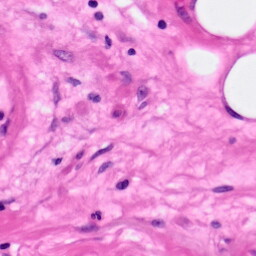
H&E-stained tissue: Pancreatic